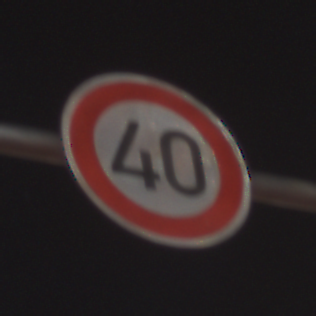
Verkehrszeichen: Geschwindigkeit40
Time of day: Night
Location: Outdoor (Urban)
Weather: PartlyCloudy
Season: NotSpecified
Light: Artificial